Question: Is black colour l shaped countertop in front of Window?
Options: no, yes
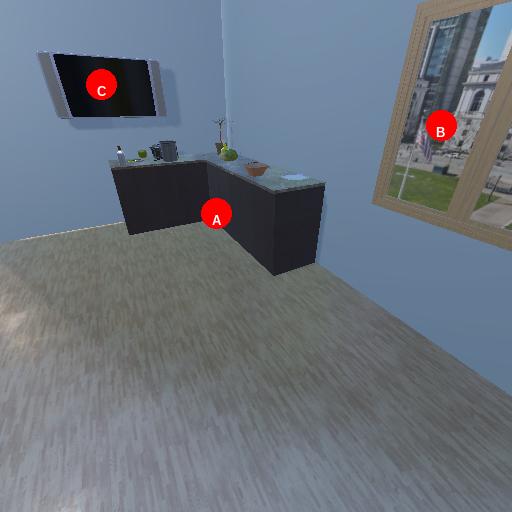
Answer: no